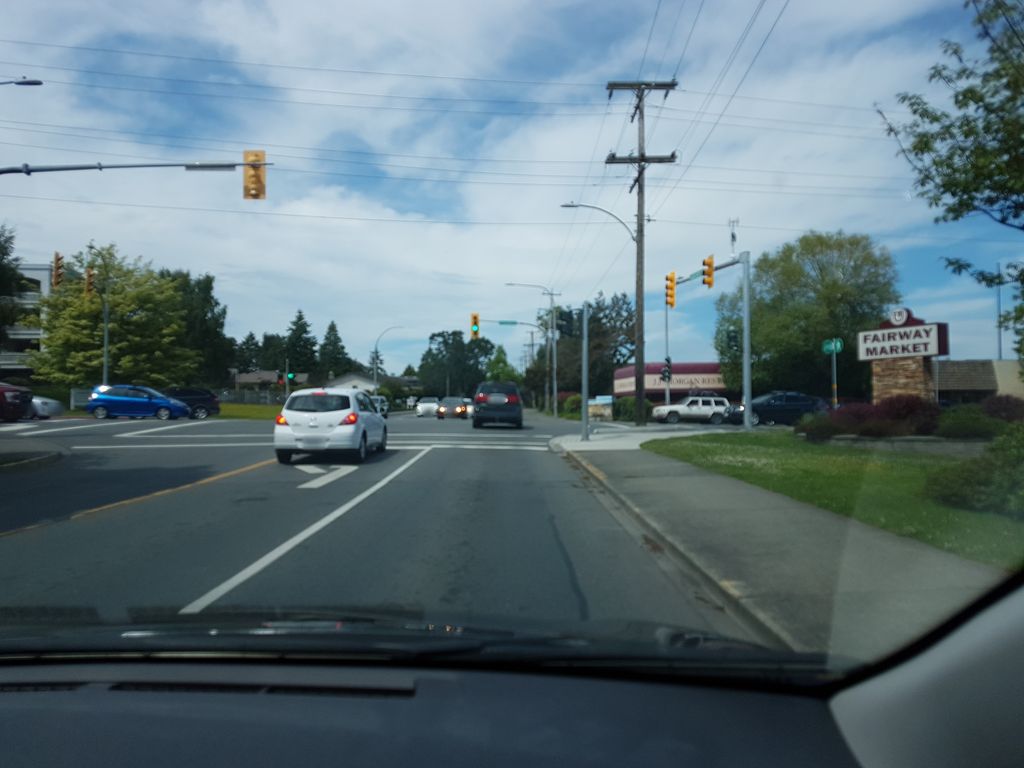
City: victoria